Question: I have a complex HTML application, so unfortunately cannot really provide a code sample. We are trying to get the div (highlighted in red) to fill the remaining vertical space (see image).

The application consists of a header (in black), a sidebar on the left which can be dismissed or resized (note: the horizontal components resize correctly). To the right of the sidebar is another div (mainDiv). mainDiv contains a div at the top for the controls, and a div underneath it for the table of data (highlighted in red).
This table can potentially contain lots of data, so it needs its own scrollbar if the data doesn't fit on the screen.
We just want the table to fill all of the available horizontal and vertical space. We just can't seem to make it work.
We have created a jsfiddle example to demonstrate our layout as best we can. This can be seen <URL> to take up all of the remaining space.
Code (from jsfiddle) is as follows:
'''
<div class="header">Header</div>
<div class="sidebar">This is the sidebar</div>
<div class="tablewrapper">
<div class="tableheader-controls-etc"></div>
<div class="tablewrap">table</div>
</div>
'''
'''
.header { height: 50px; background:black; color:white; }
.sidebar { height:100%; position:fixed; width 200px; background:gray; color:white; }
.tablewrapper{ float:right; width:75%; border:1px solid; margin-top:30px; margin-right:30px;}
.tableheader-controls-etc { height:150px; background:blue; color:white; }
.tablewrap { height: 200px; border: 2px solid red; width:100%; overflow:auto;}
'''
If anyone can provide a solution that would be great. We would prefer CSS but can cope with Javascript.
Thanks,
Phil
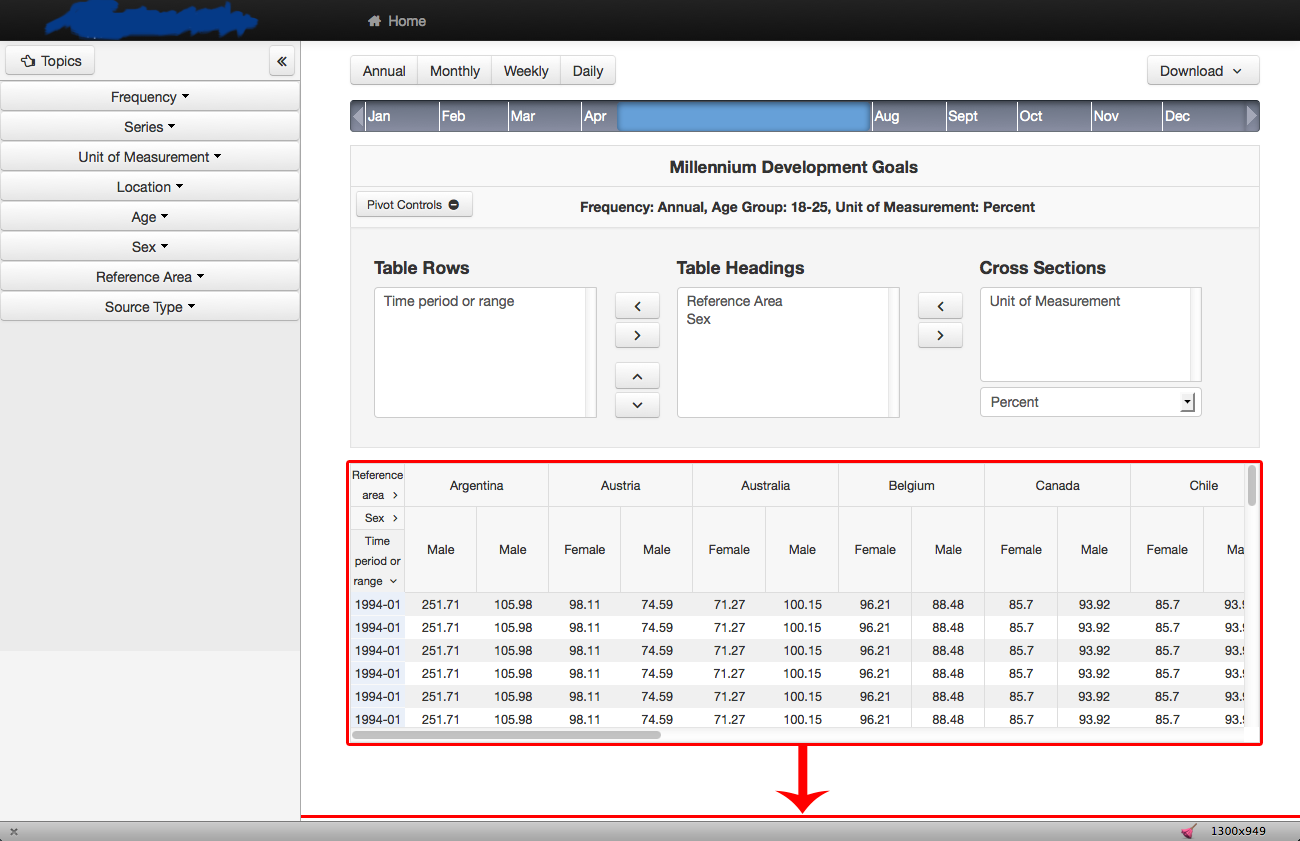
Answer: The trick is to set 'position: absolute', then adjust the top, bottom, left and right properties as needed. See <URL>.
'''
.tablewrap {
position: absolute;
top: 240px;
bottom: 0;
left: 150px;
right: 40px;
height: auto;
width: auto;
...
}
'''